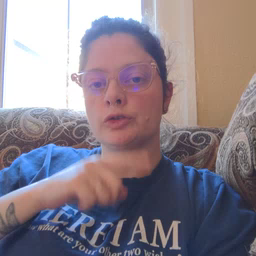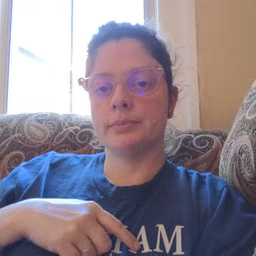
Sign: hungry